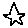
Label: star